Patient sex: F
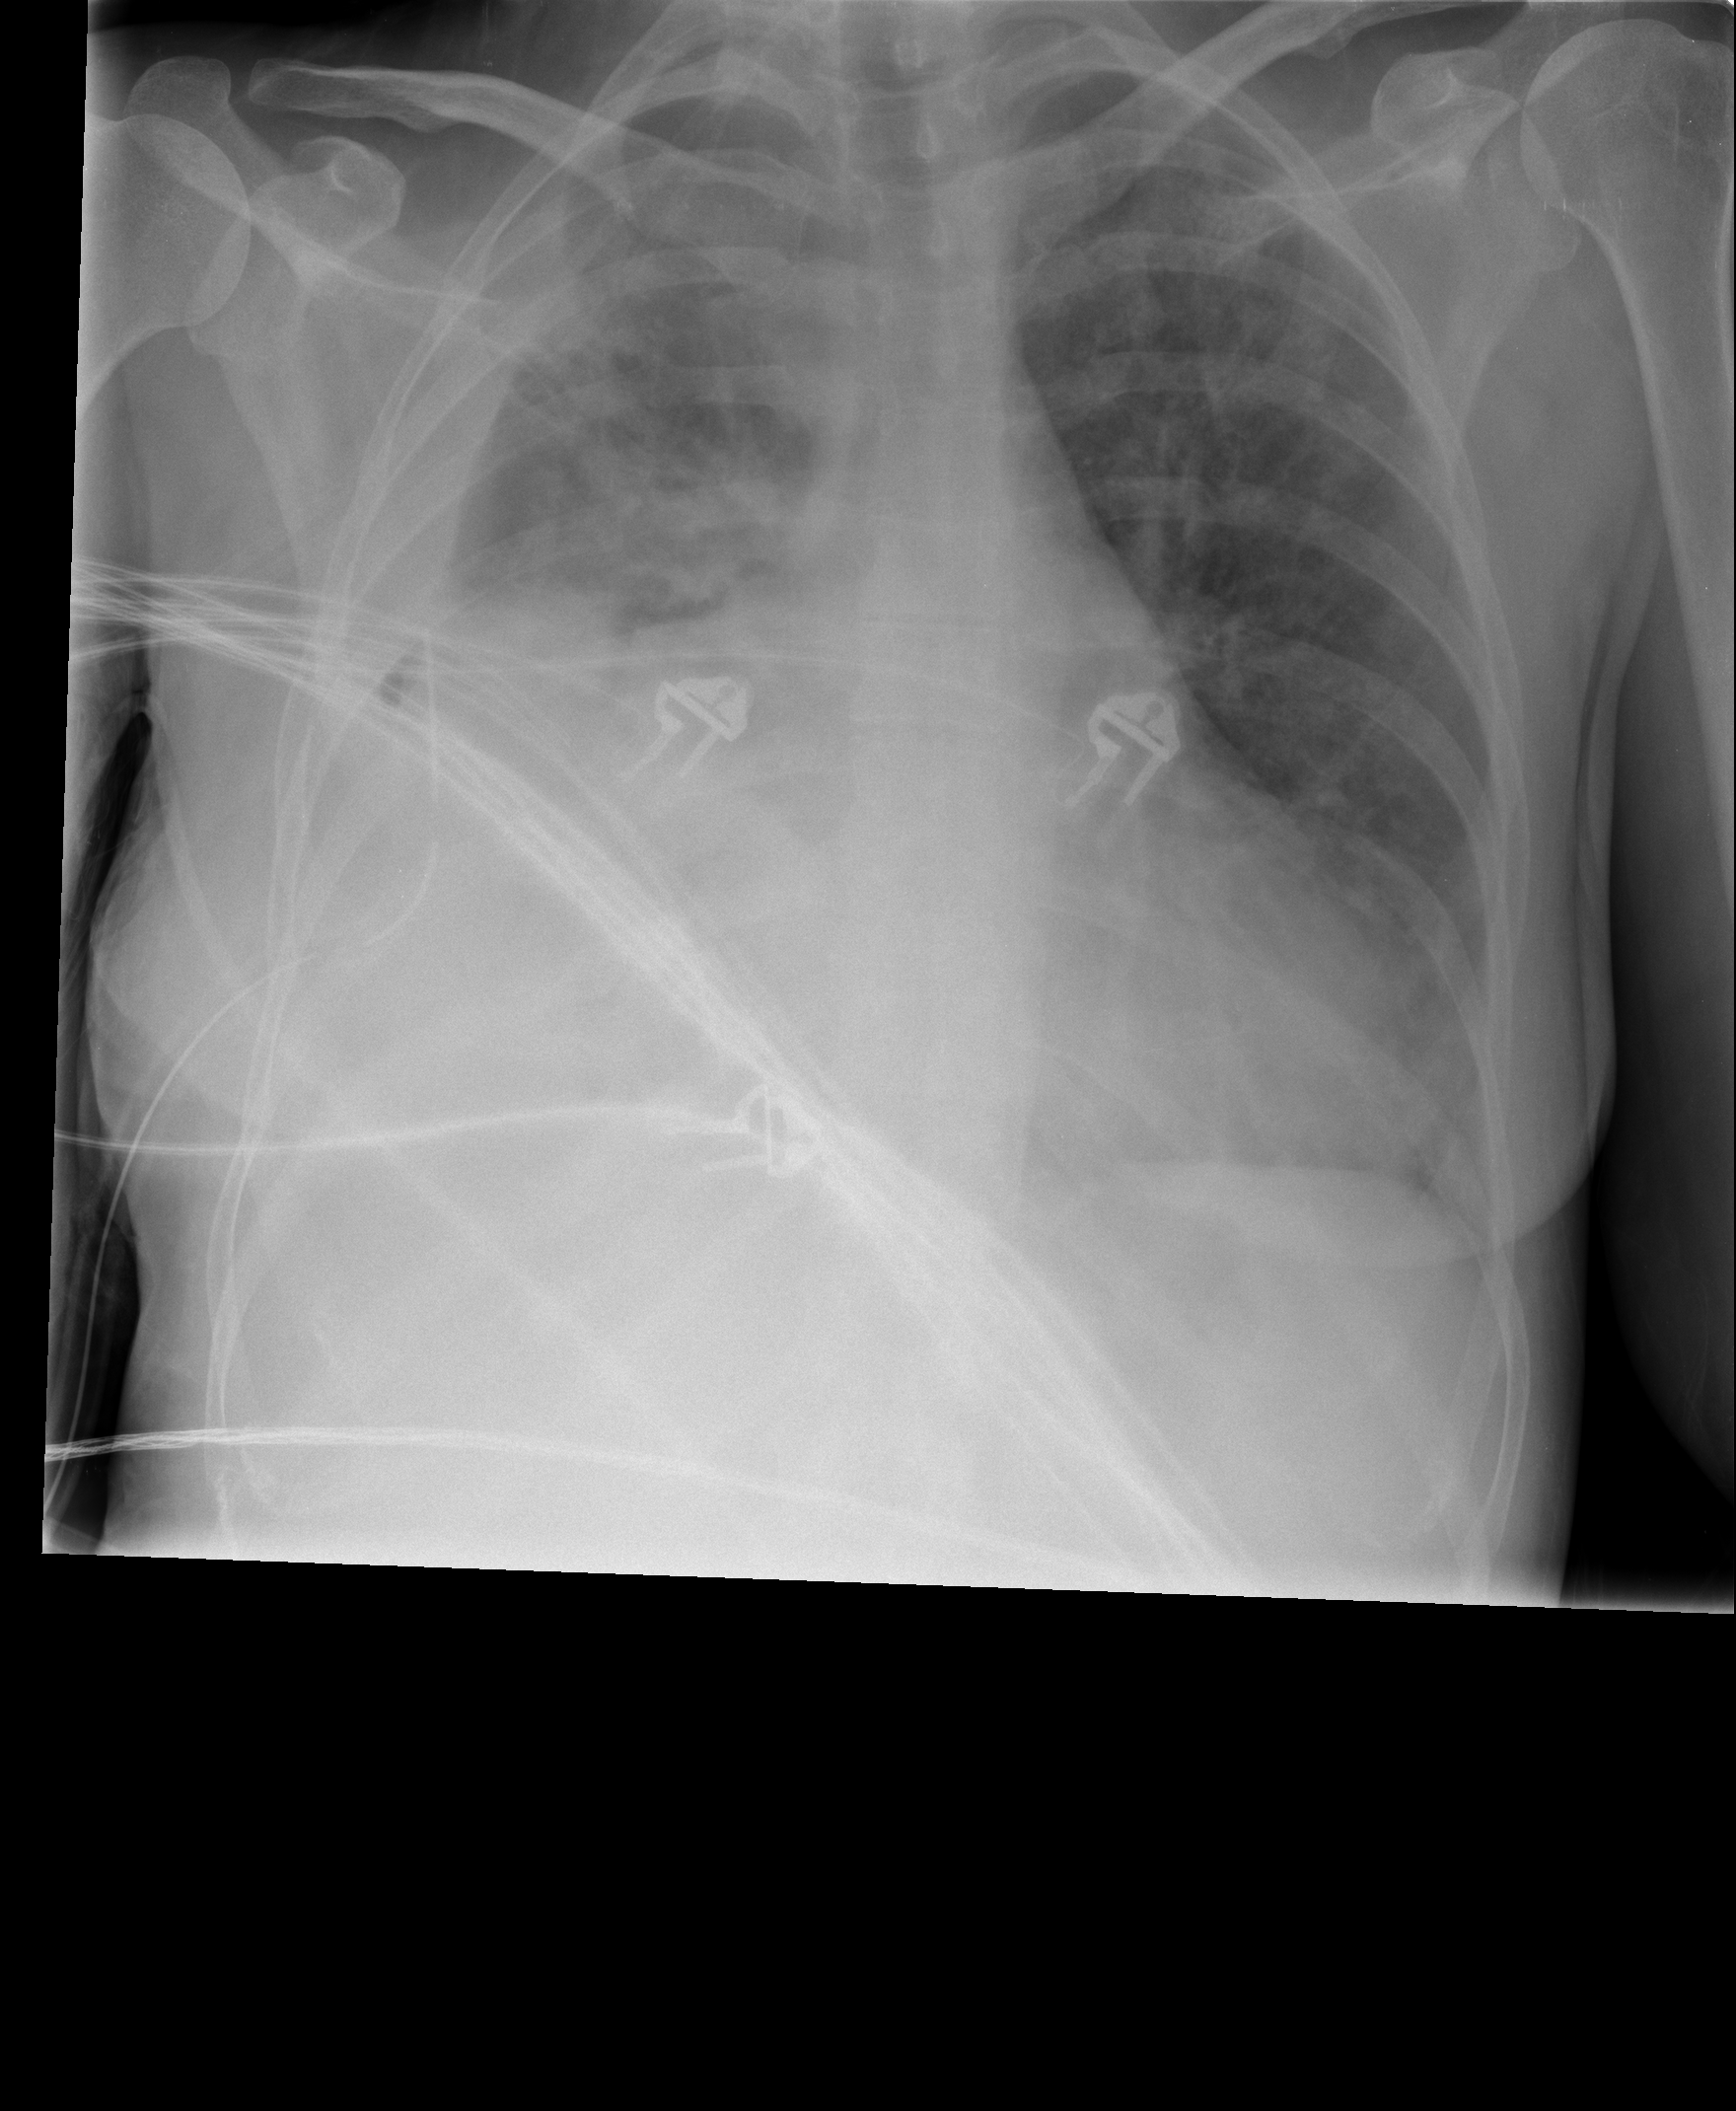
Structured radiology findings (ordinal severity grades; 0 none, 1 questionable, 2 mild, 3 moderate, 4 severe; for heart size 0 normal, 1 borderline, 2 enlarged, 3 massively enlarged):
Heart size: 1
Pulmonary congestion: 2
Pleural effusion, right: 3
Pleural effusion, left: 0
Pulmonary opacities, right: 2
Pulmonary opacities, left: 2
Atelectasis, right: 3
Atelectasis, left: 0